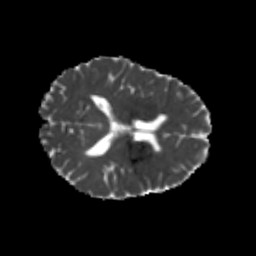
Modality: MD
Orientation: axial
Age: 21
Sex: male
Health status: healthy
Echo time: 0.074 s